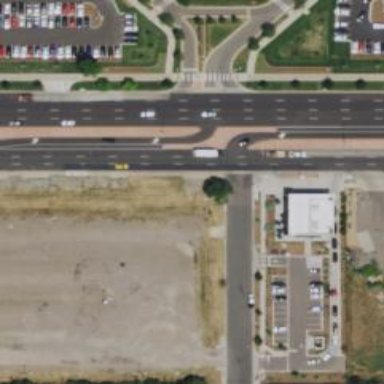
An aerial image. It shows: Primary link highway with asphalt surface.